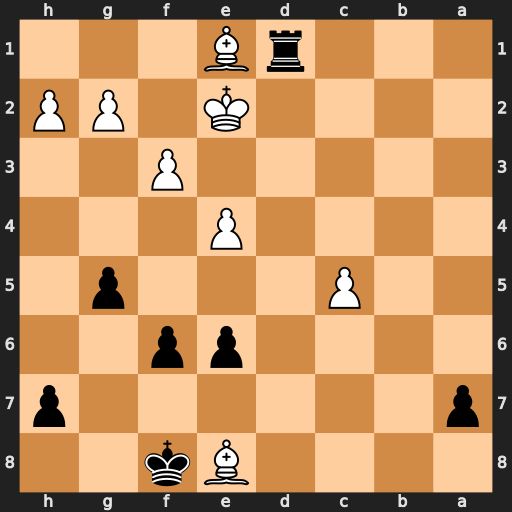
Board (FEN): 4Bk2/p6p/4pp2/2P3p1/4P3/5P2/4K1PP/3rB3
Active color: b
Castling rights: -
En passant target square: -
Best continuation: Rxe1+ Kxe1 Kxe8